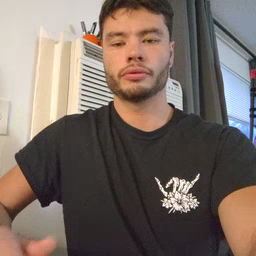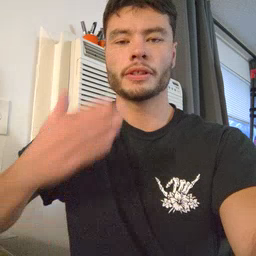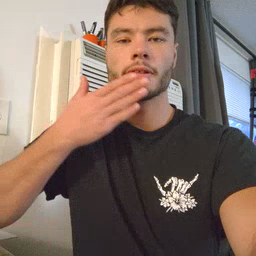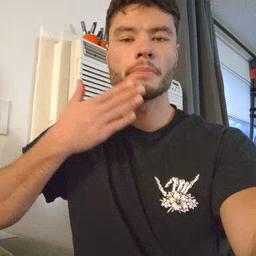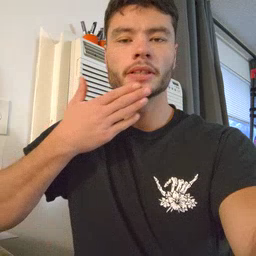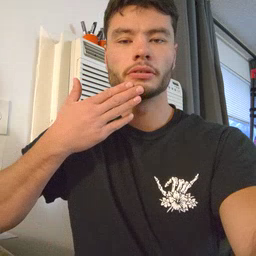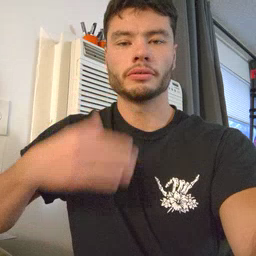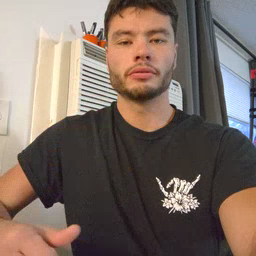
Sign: napkin